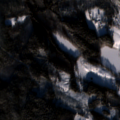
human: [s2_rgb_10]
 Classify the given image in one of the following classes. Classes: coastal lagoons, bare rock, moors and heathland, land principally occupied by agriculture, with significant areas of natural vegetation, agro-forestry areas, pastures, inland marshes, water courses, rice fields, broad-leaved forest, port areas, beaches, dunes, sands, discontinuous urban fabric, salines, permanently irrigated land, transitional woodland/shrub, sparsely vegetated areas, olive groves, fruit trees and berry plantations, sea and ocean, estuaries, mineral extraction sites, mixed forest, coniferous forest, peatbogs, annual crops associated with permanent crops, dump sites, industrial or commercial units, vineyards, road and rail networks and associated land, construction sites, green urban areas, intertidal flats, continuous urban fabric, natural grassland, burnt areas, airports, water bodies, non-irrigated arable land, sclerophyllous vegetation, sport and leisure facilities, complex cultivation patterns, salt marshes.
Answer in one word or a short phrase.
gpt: land principally occupied by agriculture, with significant areas of natural vegetation, coniferous forest, mixed forest, transitional woodland/shrub